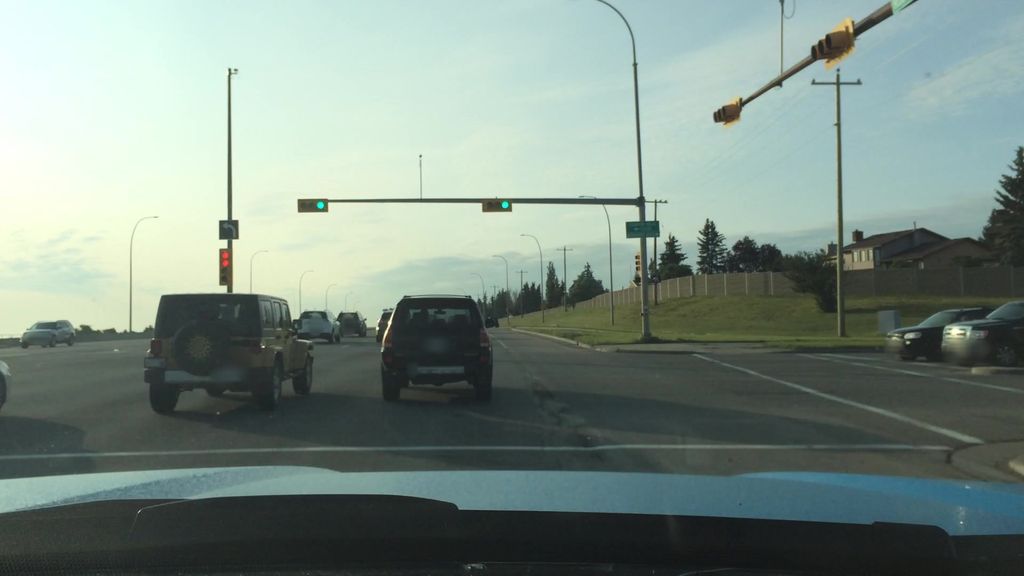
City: calgary